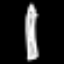
Label: pencil